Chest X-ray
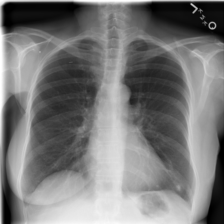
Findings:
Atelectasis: negative
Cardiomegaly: negative
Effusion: negative
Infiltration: negative
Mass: negative
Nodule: negative
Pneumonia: negative
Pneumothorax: negative
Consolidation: negative
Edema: negative
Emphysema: negative
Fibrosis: negative
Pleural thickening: negative
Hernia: negative